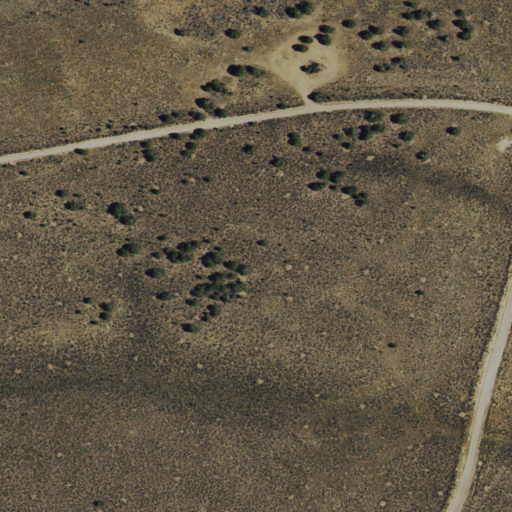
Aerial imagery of valley in Nevada named Steptoe Valley containing shrub and evergreen forest